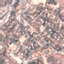
Land use / land cover class: Residential